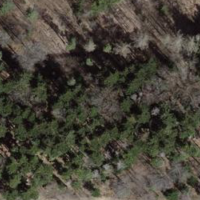
EUNIS habitat code: 44
Species observed at this site:
Lathyrus vernus
Cardamine heptaphylla